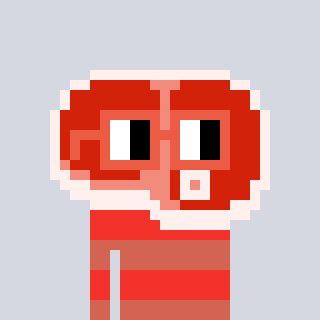
a pixel art character with square orange glasses, a steak-shaped head and a peachy-colored body on a cool background